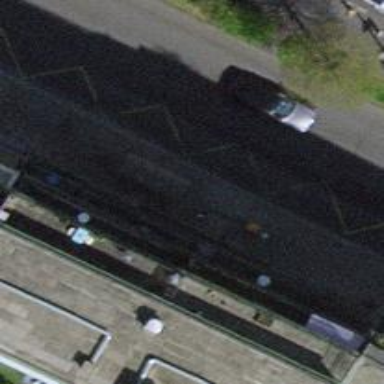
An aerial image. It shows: Bus stop with shelter.